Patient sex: F
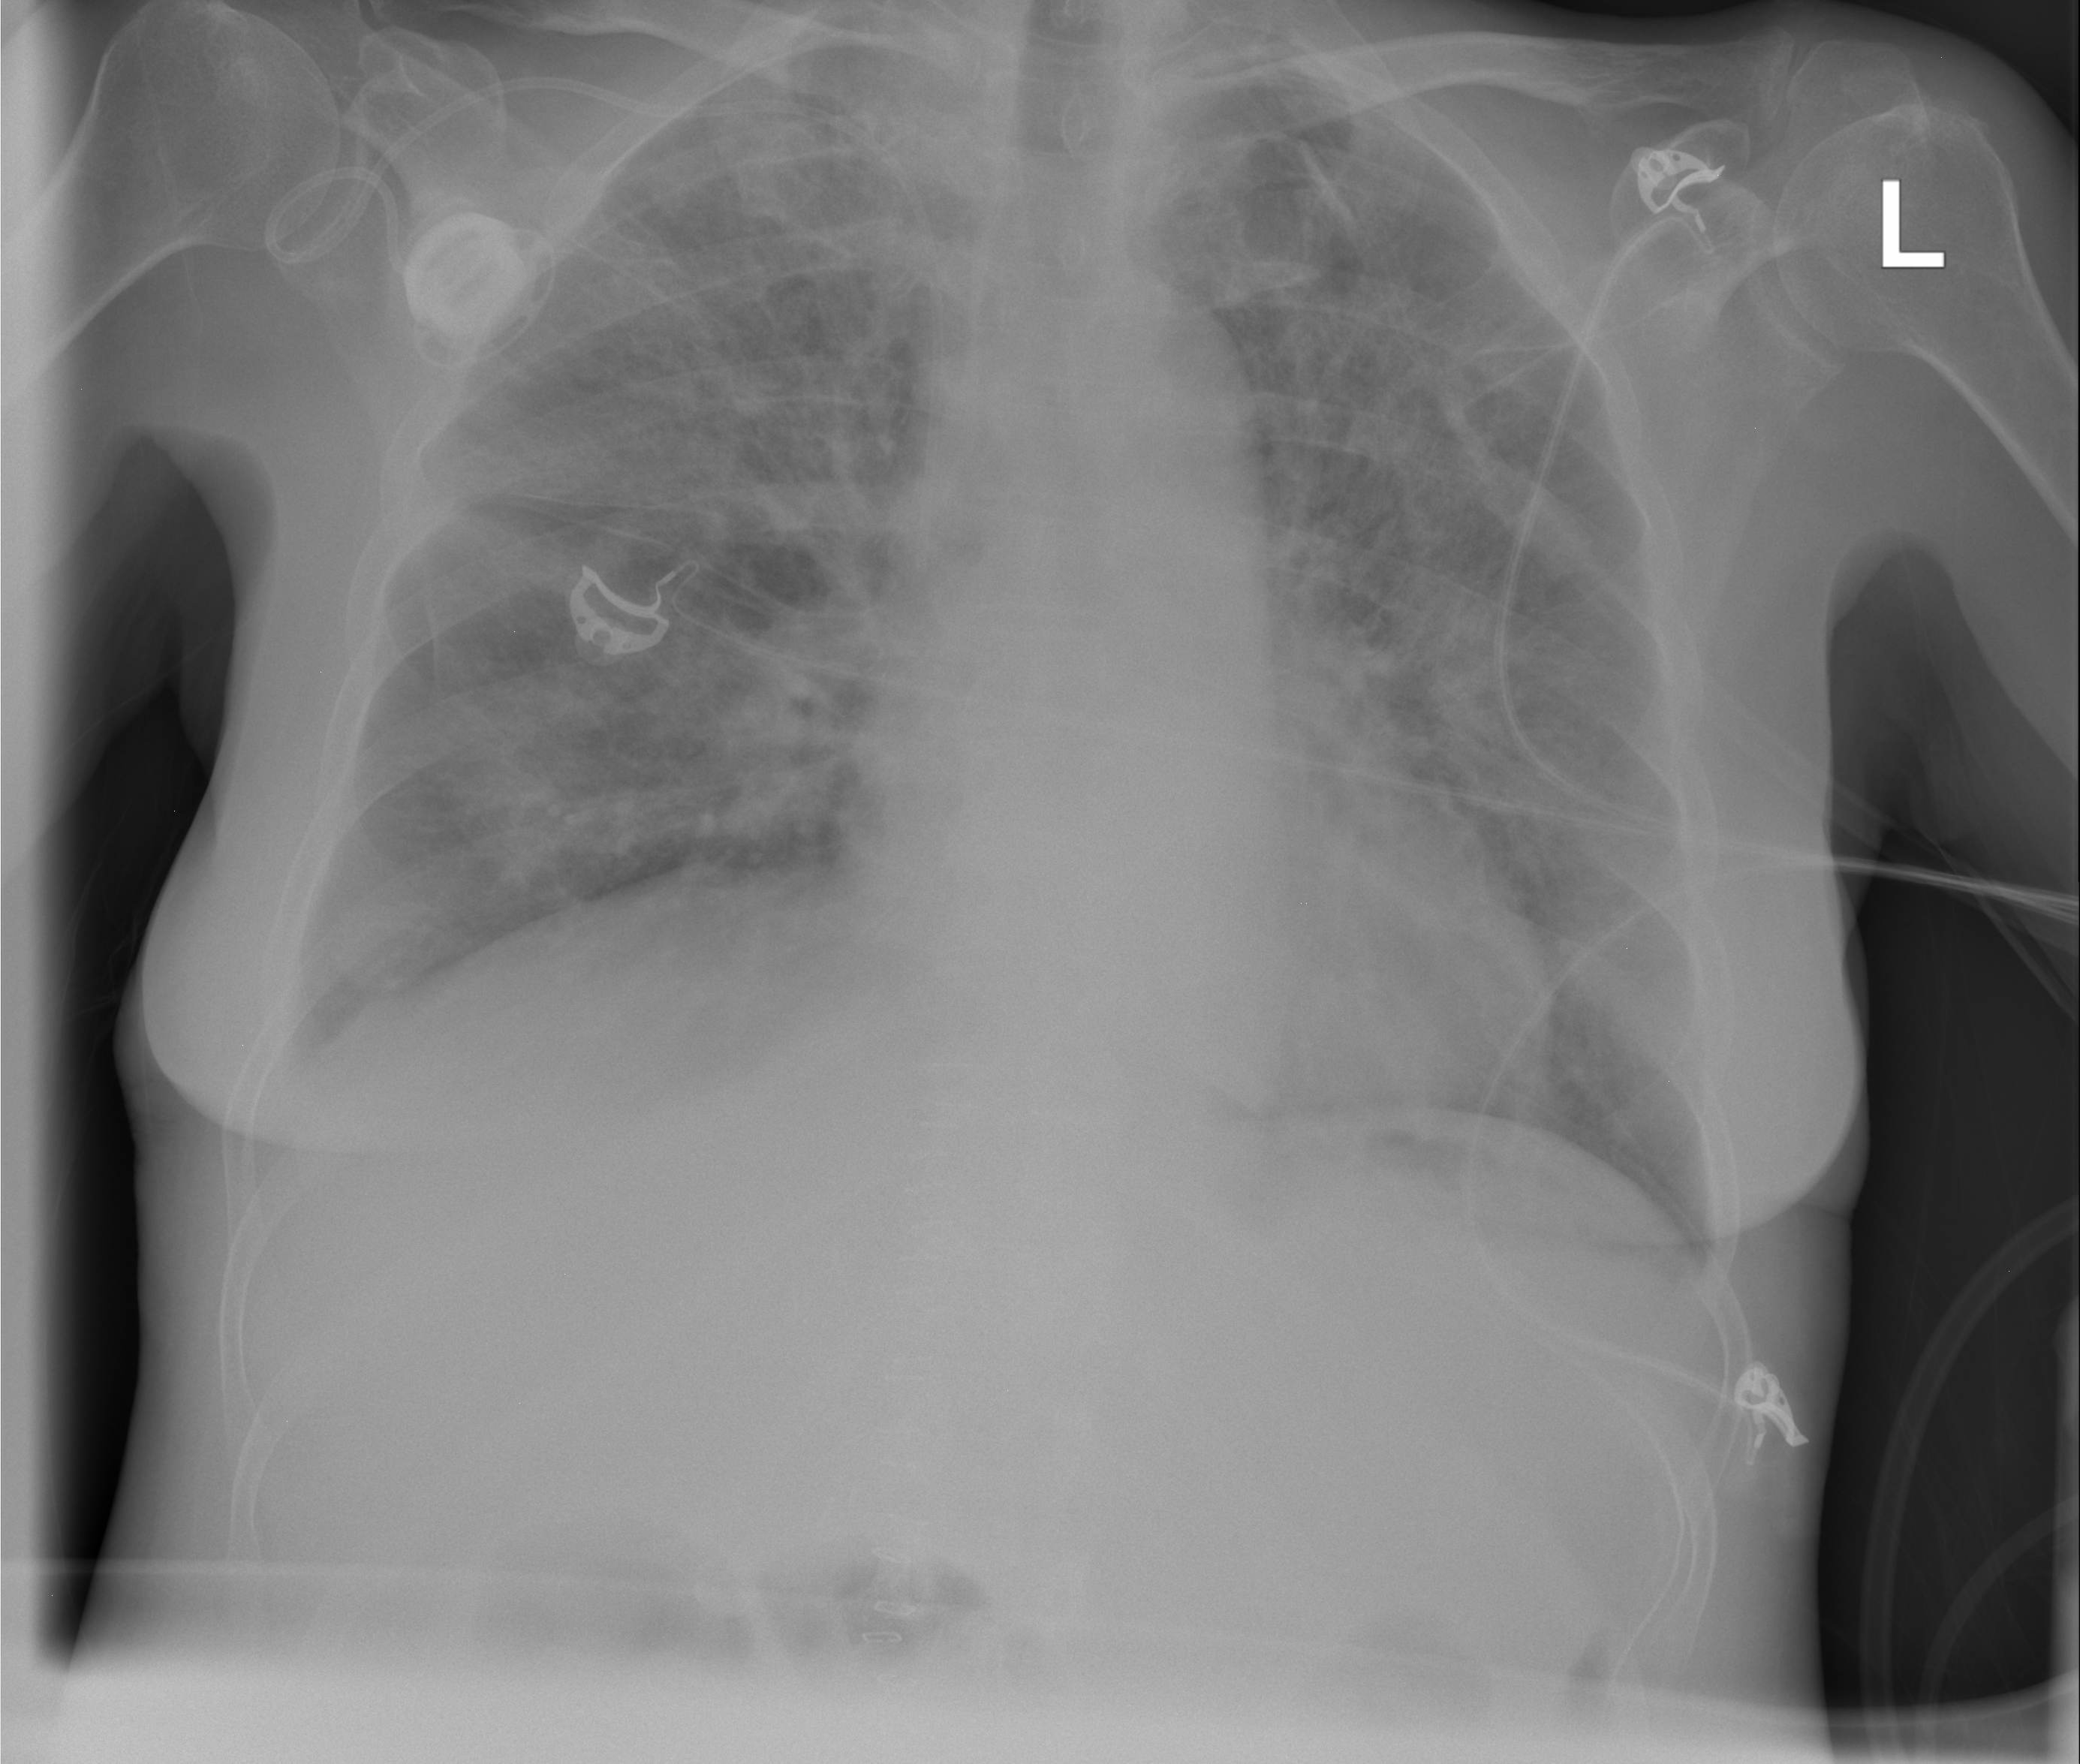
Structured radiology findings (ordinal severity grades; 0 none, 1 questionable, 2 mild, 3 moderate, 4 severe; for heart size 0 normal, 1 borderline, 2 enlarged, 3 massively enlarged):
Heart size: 0
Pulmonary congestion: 2
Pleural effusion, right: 1
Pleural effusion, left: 0
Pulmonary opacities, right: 3
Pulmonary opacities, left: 3
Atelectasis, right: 2
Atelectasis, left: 2